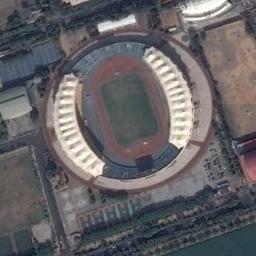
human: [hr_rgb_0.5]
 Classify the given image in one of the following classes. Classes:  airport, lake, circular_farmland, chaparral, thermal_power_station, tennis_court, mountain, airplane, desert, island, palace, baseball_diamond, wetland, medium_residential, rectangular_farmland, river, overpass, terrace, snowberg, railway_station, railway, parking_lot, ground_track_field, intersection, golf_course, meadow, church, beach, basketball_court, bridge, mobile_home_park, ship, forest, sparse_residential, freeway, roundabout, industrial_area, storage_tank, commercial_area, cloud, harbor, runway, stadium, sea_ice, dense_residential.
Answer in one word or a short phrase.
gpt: stadium